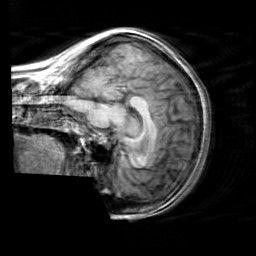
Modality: T1w
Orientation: sagittal
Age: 39
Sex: female
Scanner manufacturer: siemens
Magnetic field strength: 3 T
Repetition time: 2.3 s
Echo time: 0.00303 s